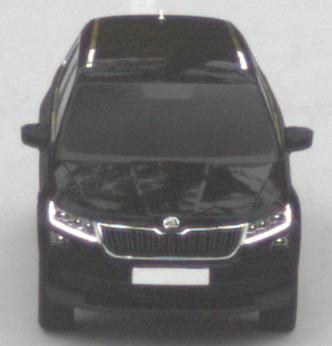
Make: Skoda
Model: Kodiaq 1.4 TSI
Detailed model: Kodiaq
Model produced from: 2017/03
Model produced until: 2018/05
Doors: 5
Color: black
Road condition: dry road
Daytime: midday
Contrast: low contrast